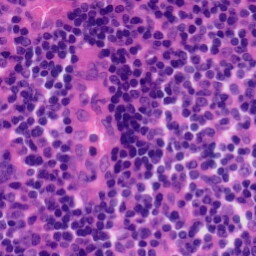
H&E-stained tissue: Tonsil